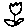
Label: flower